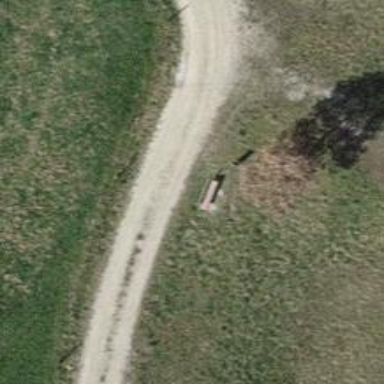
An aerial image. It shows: Brown bench.